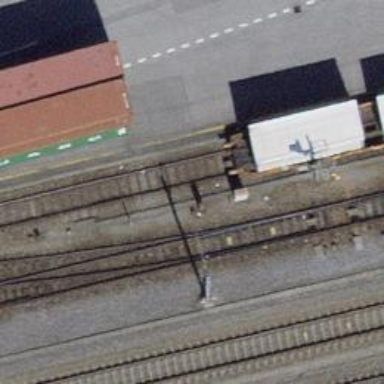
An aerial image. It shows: Railway switch.